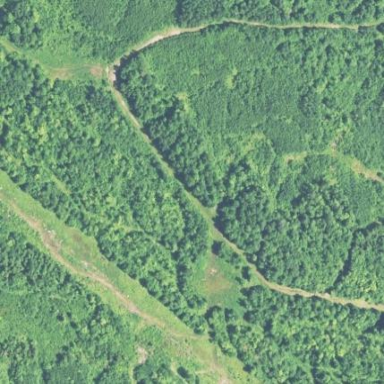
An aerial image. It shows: Beautiful woodland area.